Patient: sex M, age 57
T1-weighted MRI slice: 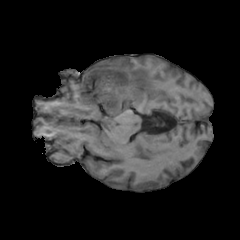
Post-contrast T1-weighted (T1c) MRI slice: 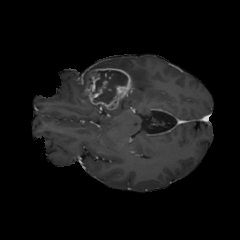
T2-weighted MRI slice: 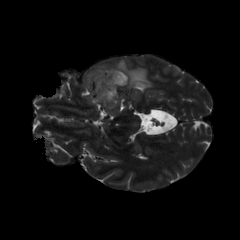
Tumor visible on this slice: yes
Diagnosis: Glioblastoma, IDH-wildtype
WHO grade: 4